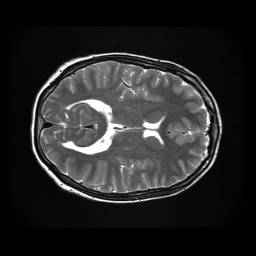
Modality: T2w
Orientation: axial
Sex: female
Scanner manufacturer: ge
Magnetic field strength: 3 T
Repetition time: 5 s
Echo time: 0.1017 s